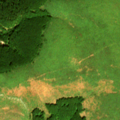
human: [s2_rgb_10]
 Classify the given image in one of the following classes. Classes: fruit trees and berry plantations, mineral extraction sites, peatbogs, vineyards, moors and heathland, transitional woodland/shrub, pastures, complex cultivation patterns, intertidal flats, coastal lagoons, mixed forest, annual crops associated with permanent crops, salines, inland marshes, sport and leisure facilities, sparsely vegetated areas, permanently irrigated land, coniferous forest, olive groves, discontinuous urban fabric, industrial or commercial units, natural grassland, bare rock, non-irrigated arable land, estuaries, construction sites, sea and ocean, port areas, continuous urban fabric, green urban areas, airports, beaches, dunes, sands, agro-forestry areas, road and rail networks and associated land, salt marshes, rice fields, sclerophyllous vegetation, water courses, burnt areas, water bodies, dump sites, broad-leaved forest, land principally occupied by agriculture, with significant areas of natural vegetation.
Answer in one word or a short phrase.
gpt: broad-leaved forest, natural grassland